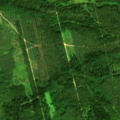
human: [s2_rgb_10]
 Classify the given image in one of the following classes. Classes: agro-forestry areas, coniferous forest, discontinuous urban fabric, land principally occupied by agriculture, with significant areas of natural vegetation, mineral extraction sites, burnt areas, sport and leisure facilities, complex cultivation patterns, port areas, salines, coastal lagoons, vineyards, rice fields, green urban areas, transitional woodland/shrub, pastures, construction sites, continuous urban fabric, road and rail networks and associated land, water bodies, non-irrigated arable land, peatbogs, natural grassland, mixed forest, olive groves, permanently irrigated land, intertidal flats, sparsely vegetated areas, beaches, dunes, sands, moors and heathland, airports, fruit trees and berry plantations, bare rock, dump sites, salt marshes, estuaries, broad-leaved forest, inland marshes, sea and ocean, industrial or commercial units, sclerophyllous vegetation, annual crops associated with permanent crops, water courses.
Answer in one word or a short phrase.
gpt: broad-leaved forest, coniferous forest, mixed forest, transitional woodland/shrub